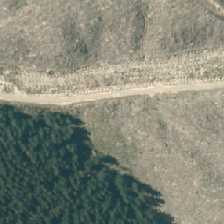
Land cover: harvested_forest